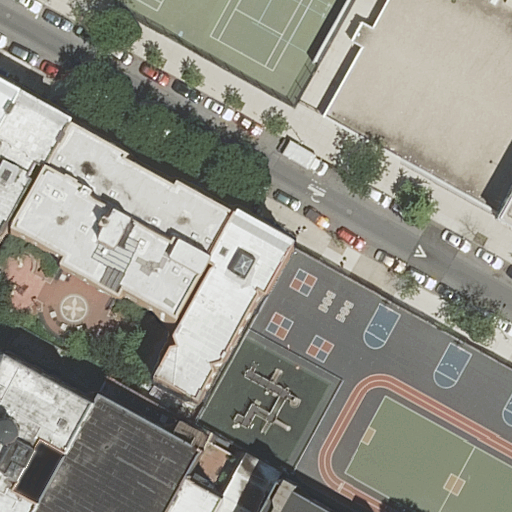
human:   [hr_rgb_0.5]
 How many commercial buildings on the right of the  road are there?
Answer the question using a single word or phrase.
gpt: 0

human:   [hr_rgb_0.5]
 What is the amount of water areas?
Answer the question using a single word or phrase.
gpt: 0

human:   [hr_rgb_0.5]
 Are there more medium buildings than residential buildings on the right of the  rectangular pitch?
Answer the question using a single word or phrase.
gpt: no

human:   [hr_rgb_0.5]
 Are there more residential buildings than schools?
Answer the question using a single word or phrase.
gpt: yes

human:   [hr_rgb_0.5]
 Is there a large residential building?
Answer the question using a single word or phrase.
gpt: yes

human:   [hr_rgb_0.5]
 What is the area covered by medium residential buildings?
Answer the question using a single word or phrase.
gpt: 1437m2

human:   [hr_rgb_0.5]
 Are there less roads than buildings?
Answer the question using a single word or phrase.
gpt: yes

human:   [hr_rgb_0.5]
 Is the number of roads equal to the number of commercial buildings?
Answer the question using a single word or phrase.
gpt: no

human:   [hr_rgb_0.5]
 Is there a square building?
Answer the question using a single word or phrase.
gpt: no

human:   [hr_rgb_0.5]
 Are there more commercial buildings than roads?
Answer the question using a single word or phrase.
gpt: no

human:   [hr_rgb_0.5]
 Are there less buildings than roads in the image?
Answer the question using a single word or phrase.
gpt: no

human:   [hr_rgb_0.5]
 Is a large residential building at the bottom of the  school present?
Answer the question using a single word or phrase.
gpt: yes

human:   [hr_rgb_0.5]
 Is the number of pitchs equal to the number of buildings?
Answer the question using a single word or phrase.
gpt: no

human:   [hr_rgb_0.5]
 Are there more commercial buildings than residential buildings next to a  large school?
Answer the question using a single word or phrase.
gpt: no

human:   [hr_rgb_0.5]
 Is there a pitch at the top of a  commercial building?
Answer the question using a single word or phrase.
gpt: no

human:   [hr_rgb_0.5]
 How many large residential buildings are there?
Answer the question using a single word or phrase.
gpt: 2

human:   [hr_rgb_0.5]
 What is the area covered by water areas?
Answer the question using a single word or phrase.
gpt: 0m2

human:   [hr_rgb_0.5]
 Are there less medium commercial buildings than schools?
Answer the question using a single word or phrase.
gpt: yes

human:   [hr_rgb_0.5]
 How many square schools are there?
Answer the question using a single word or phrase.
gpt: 0

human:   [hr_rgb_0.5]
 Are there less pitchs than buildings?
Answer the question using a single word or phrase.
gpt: yes

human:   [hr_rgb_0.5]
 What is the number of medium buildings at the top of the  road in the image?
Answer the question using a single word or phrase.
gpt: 1

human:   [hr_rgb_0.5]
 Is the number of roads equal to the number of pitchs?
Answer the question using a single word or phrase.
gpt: yes

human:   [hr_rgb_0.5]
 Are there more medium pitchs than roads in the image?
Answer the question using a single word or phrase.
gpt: no

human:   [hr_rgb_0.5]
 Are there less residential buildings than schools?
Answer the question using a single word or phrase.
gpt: no

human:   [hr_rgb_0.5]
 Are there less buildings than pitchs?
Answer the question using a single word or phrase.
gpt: no

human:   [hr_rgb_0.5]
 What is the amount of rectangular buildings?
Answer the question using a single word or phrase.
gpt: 4

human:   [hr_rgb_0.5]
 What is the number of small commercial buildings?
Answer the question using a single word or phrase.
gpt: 0

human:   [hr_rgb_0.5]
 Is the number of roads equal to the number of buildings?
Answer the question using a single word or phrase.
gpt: no

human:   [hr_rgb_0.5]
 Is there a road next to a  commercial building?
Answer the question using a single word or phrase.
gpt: no

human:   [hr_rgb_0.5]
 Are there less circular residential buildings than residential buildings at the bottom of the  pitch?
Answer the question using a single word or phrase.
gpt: yes

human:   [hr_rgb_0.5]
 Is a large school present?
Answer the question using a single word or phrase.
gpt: no

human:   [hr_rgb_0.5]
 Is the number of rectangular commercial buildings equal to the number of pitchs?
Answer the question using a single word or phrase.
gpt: no

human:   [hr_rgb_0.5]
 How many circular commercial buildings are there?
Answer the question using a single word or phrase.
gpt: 0

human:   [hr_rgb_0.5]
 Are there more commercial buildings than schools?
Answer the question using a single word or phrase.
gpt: no

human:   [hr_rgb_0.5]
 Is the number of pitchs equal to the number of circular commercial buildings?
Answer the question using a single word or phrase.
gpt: no

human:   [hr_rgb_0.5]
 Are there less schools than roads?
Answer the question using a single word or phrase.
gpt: no